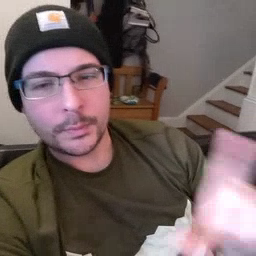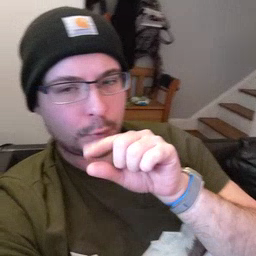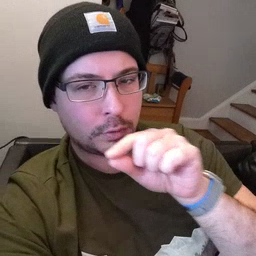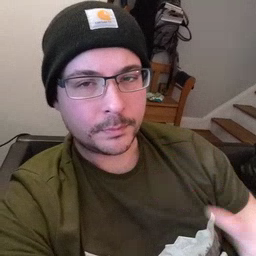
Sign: bird